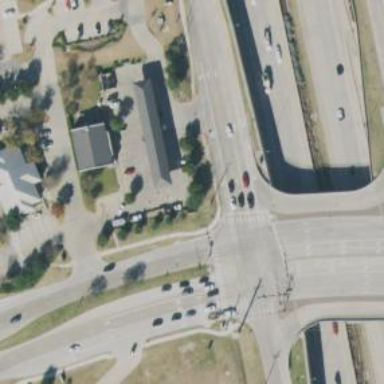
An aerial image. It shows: Secondary road with separate sidewalks.